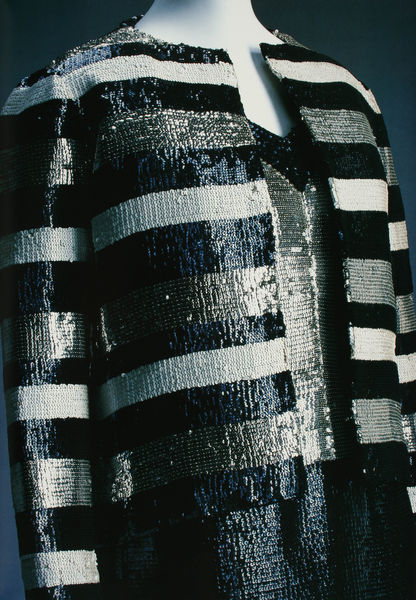
Titel: Jacke und Kleid
Künstler: Yves Saint Laurent
Standort: Kyoto (Japan)
Institution: Kyoto Costume Institute
Schlagwörter: blau, schatten, weiß, ausschnitt, elegant, frau, grau, kleid, licht, schwarz, dame, mode, muster, rock, hemd, jacke, bluse, kleidung, kragen, silber, ärmel, figur, kostüm, modell, schwer, glanz, gestreift, streifen, metall, balken, jackett, jacket, weste, abendkleid, foto, fotografie, photographie, offen, glitzer, schwarzweiß, uniform, quer, puppe, photo, gefängnis, silbern, silbrig, gewebt, metal, v ausschnitt, gestrickt, pullunder, figurine, fashion, abendmode, damenmode, pailletten, abendrobe, palletten, webarbeit, bolero, zebra, sträfling, knopflos, lurex, glanzgarn, kastenform, pailletteb